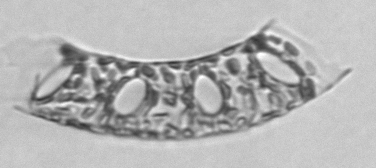
Label: Eucampia